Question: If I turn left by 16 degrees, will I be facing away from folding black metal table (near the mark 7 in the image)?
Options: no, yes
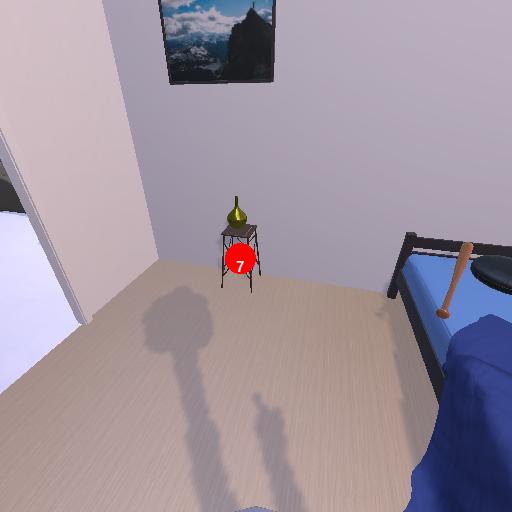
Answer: no